一年级 · 算术
有 22 名同学参加了垃圾分类知识讲座, 其中有 6 名同学被选为垃圾分类宣传员, 其他同学是监督员。一共有多少名监督员？（５分）

口答: 一共有 $\square$ 名监督员。
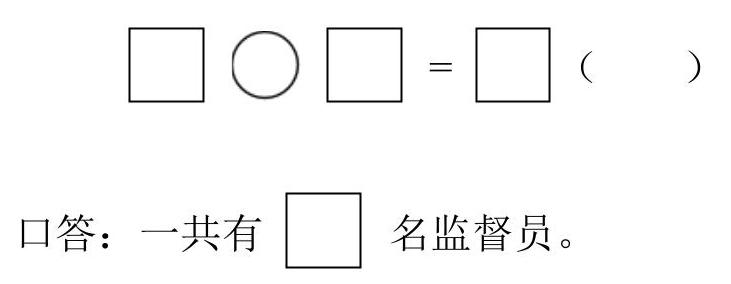
答案: 详解$22-6=16$ (名) …….... 4.5 分【列式 2 分, 结果 2.5 分】 $16 \cdots \cdots \cdots \cdots 0.5$ 分